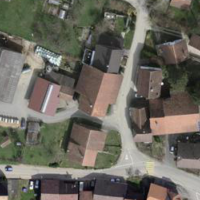
EUNIS habitat code: 54
Species observed at this site:
Euonymus europaeus